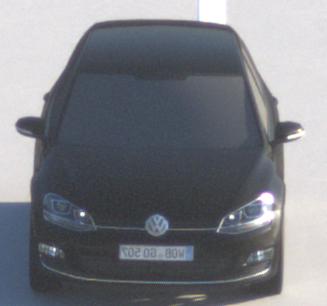
Make: VW
Model: Golf 1.2 TSI BMT
Detailed model: Golf (VII)
Model produced from: 2012/11
Model produced until: 2014/05
Doors: 3
Color: black
Road condition: dry road
Daytime: morning or afternoon
Contrast: high contrast